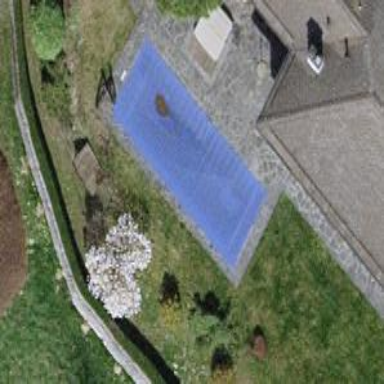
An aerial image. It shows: Swimming pool located in leisure land.